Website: lowes
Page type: newsletter-management
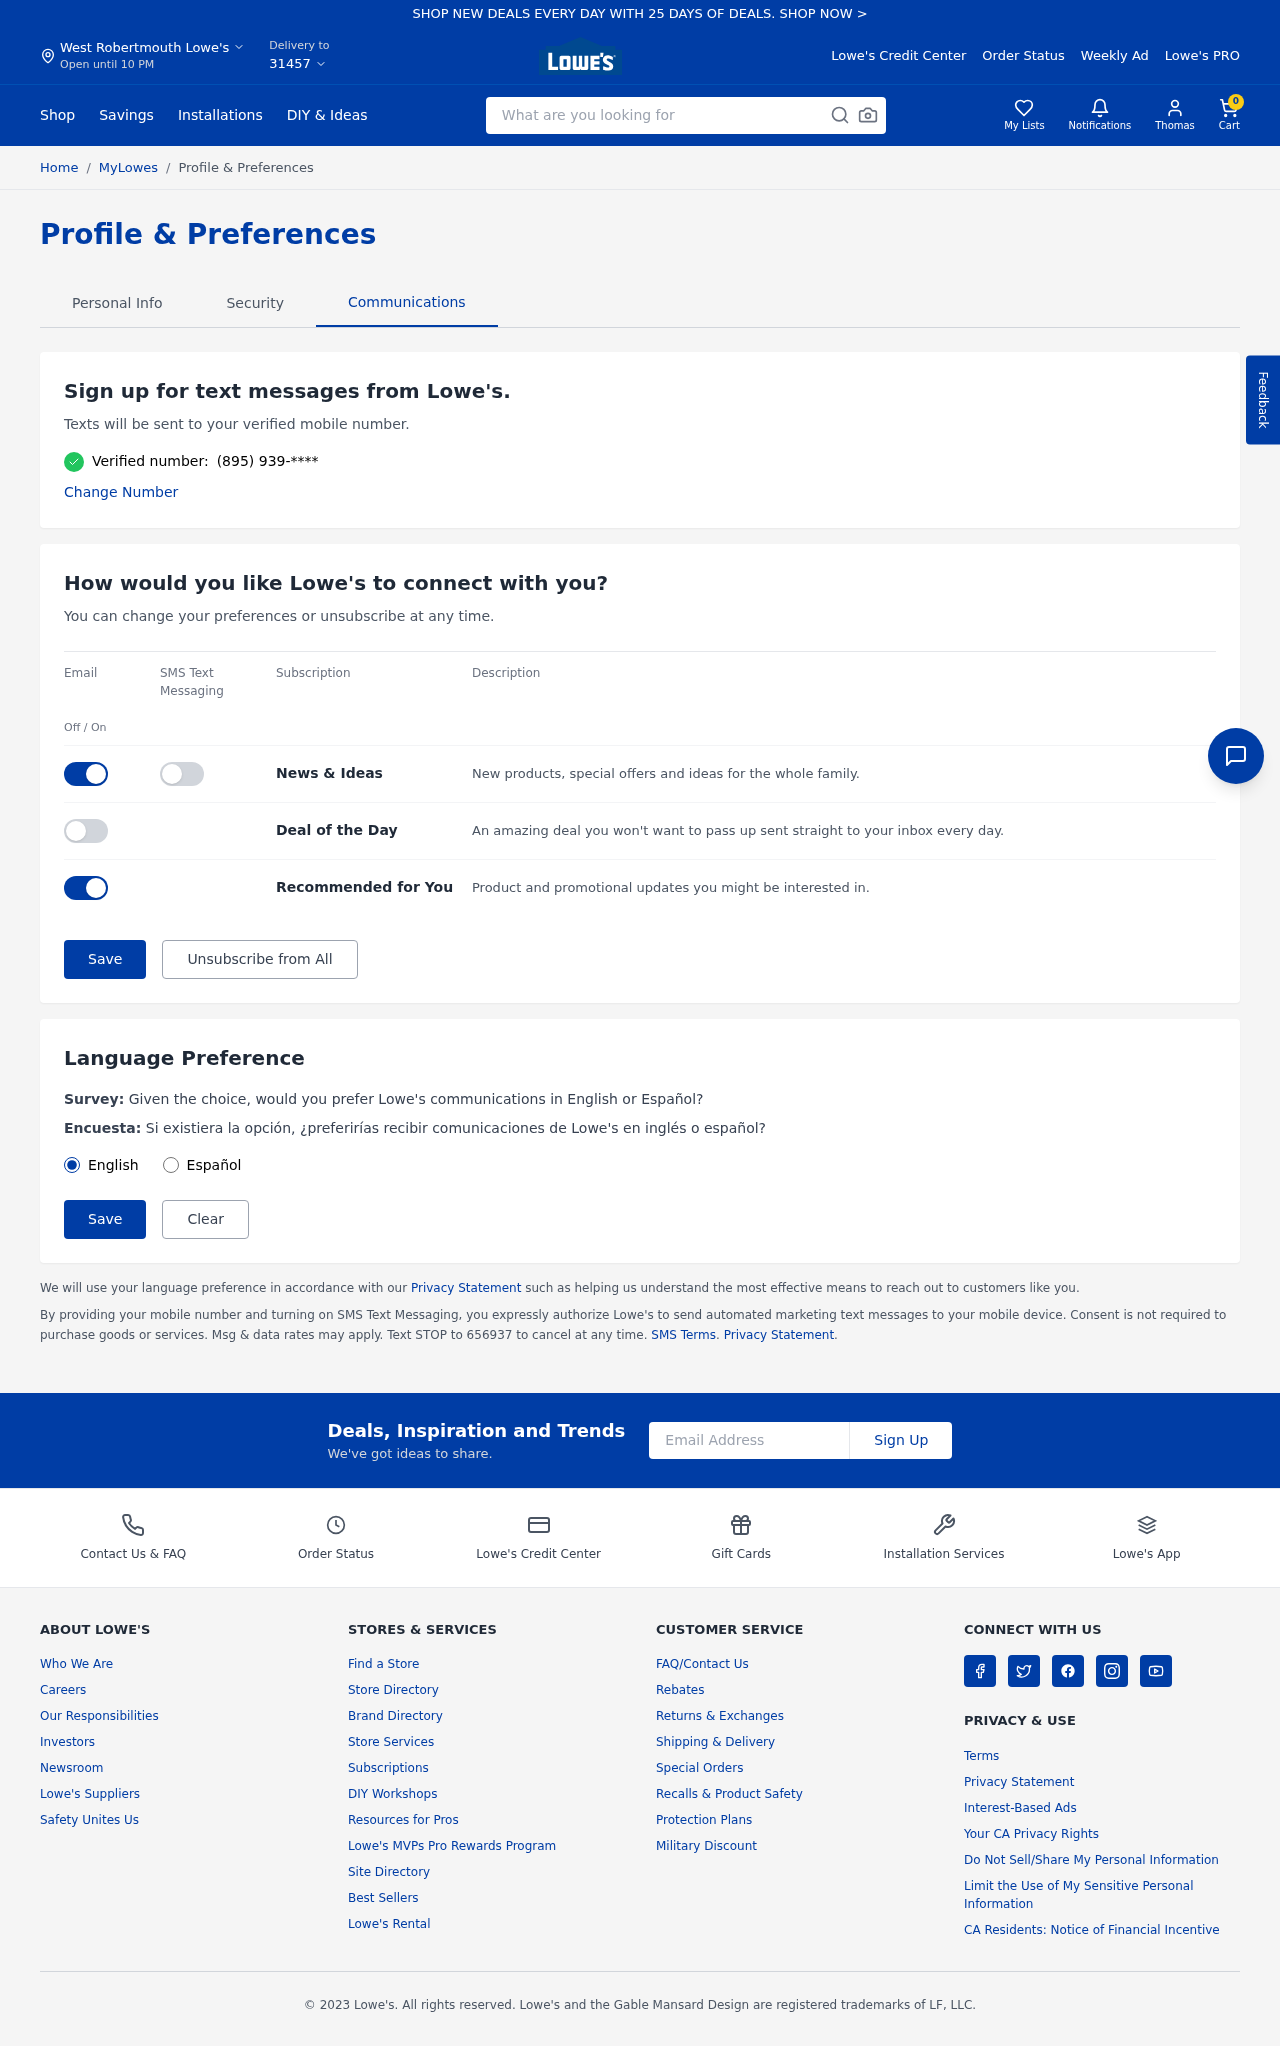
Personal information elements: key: PII_CITY
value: West Robertmouth
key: PII_EMAIL
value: tcline@yahoo.com
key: PII_FIRSTNAME
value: Thomas
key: PII_POSTCODE
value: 31457
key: PII_PHONE
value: (895) 939
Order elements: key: ORDER_NUM_ITEMS
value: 0
Search elements: key: HEADER_SEARCH
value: What are you looking for